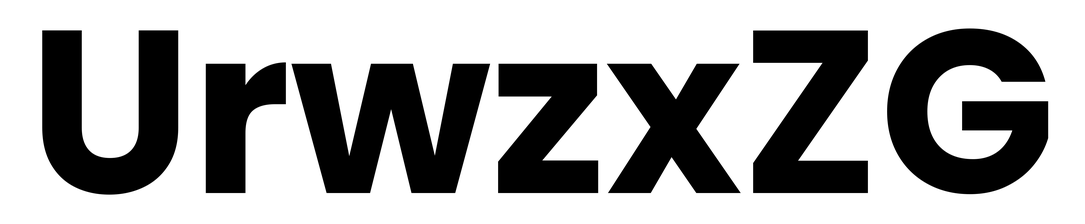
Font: Poppins-Bold